九年级 · 组合几何学
如图, 正方形 $\mathrm{ABCD}$ 的边长为 $8, \mathrm{M}$ 是 $\mathrm{AB}$ 的中点, $\mathrm{P}$ 是 $\mathrm{BC}$ 边上的动点, 连结 $\mathrm{PM}$, 以点 $\mathrm{P}$ 为圆心, $\mathrm{PM}$ 长为半径作 $\odot \mathrm{P}$. 当 $\odot \mathrm{P}$ 与正方形 $\mathrm{ABCD}$ 的边相切时, $\mathrm{BP}$ 的长为

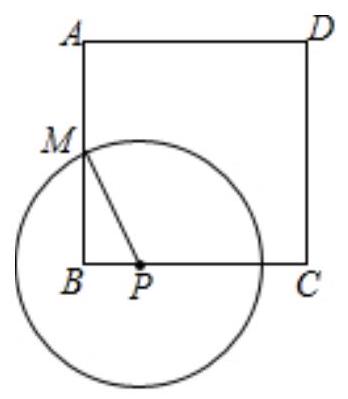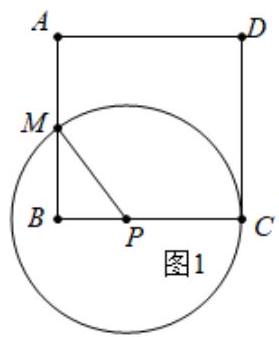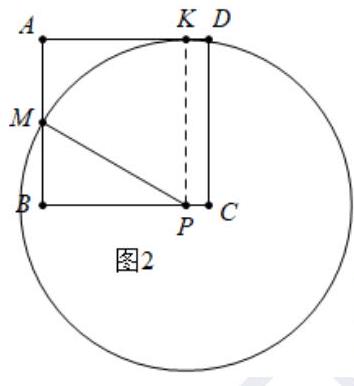
答案: 3 或 $4 \sqrt{3}$
解析: 如图 1 中, 当 $\odot \mathrm{P}$ 与直线 $\mathrm{CD}$ 相切时, 设 $\mathrm{PC}=\mathrm{PM}=\mathrm{m}$,

在 Rt $\triangle \mathrm{PBM}$ 中, $\because \mathrm{PM}^{2}=\mathrm{BM}^{2}+\mathrm{PB}^{2}$,

$\therefore \mathrm{x}^{2}=4^{2}+(8-\mathrm{x})^{2}, \quad \therefore \mathrm{x}=5, \quad \therefore \mathrm{PC}=5, \quad \mathrm{BP}=\mathrm{BC}-\mathrm{PC}=8-5=3$;

如图 2 中当 $\odot \mathrm{P}$ 与直线 $\mathrm{AD}$ 相切时, 设切点为 $\mathrm{K}$, 连接 $\mathrm{PK}$, 则 $\mathrm{PK} \perp \mathrm{AD}$, 四边形 $\mathrm{PKDC}$ 是矩形,

$\therefore \mathrm{PM}=\mathrm{PK}=\mathrm{CD}=2 \mathrm{BM}$,

$\therefore \mathrm{BM}=4, \mathrm{PM}=8$,

在 Rt $\triangle \mathrm{PBM}$ 中, $\mathrm{PB}=\sqrt{8^{2}-4^{2}}=4 \sqrt{3}$,

综上所述, $\mathrm{BP}$ 的长为 3 或 $4 \sqrt{3}$.